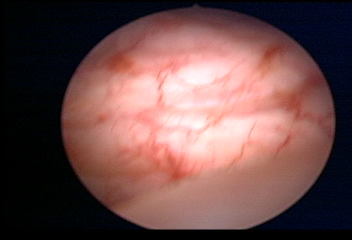
Modality: WLC
Class: Normal mucosa
Bladder cancer association: No